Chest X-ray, AP view. Patient: 69 years old, sex F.
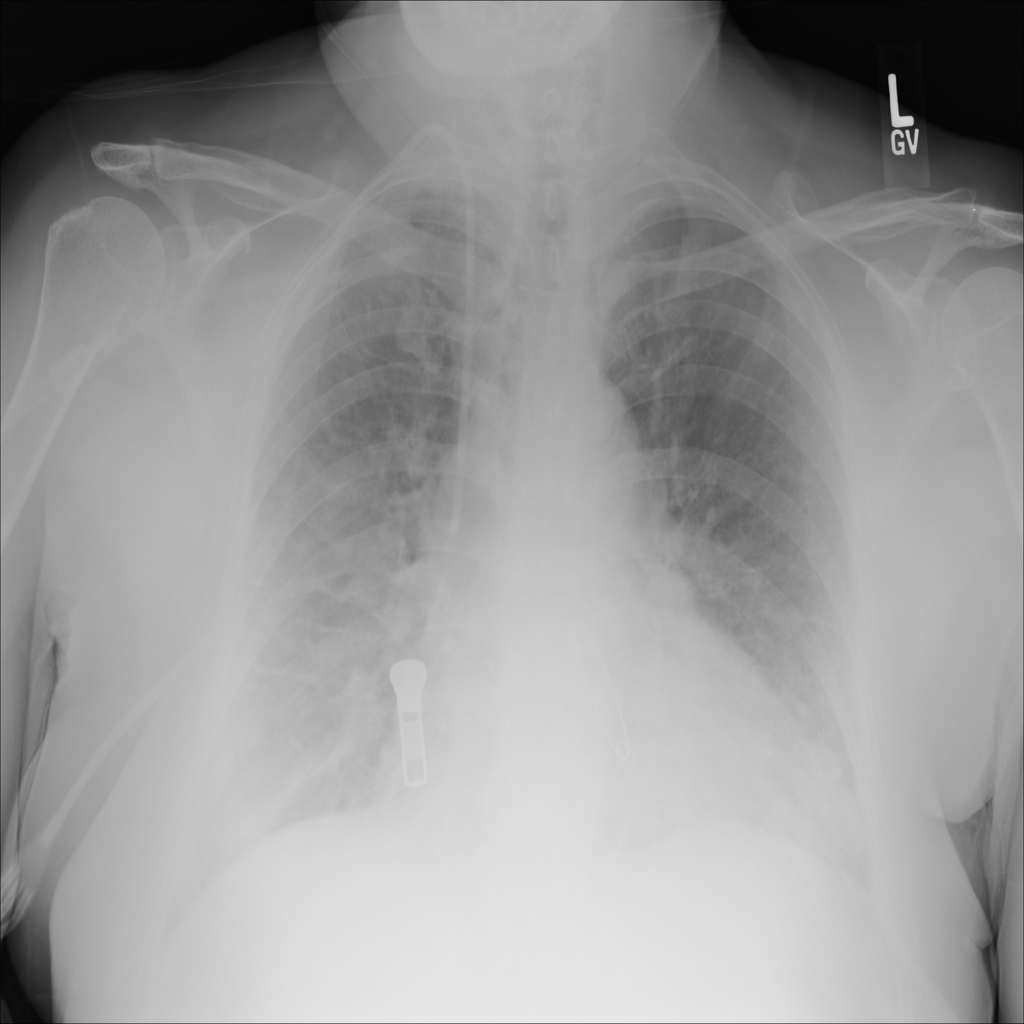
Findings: Edema